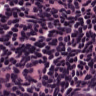
Metastatic tissue present: no